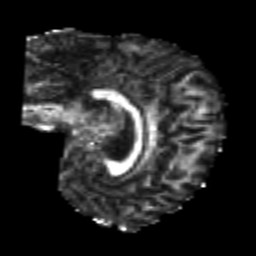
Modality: FA
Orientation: sagittal
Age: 21
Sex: male
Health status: healthy
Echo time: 0.074 s